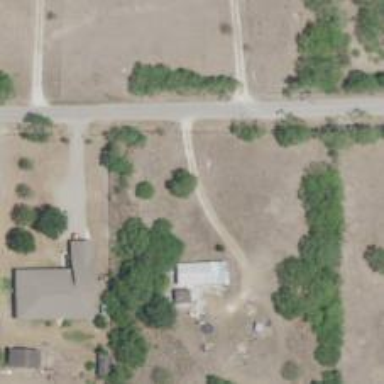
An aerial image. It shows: Driveway leading to service road.